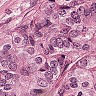
Metastatic tissue present: yes